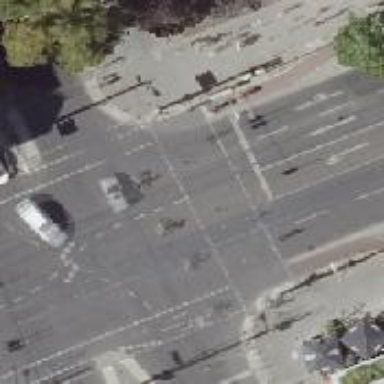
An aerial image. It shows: Crossing with traffic signals.